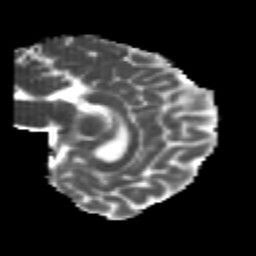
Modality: MD
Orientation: sagittal
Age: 25
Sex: female
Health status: healthy
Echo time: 0.074 s